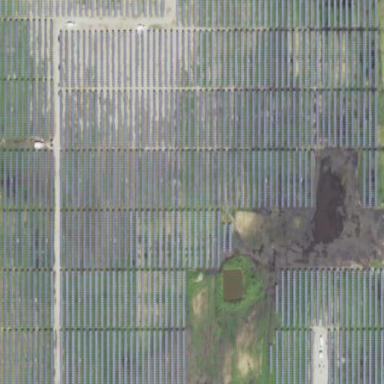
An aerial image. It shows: Industrial area with solar power plant using photovoltaic technology.